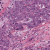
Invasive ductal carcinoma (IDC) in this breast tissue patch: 0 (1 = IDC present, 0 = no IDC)